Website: home-depot
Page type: customer-info-address
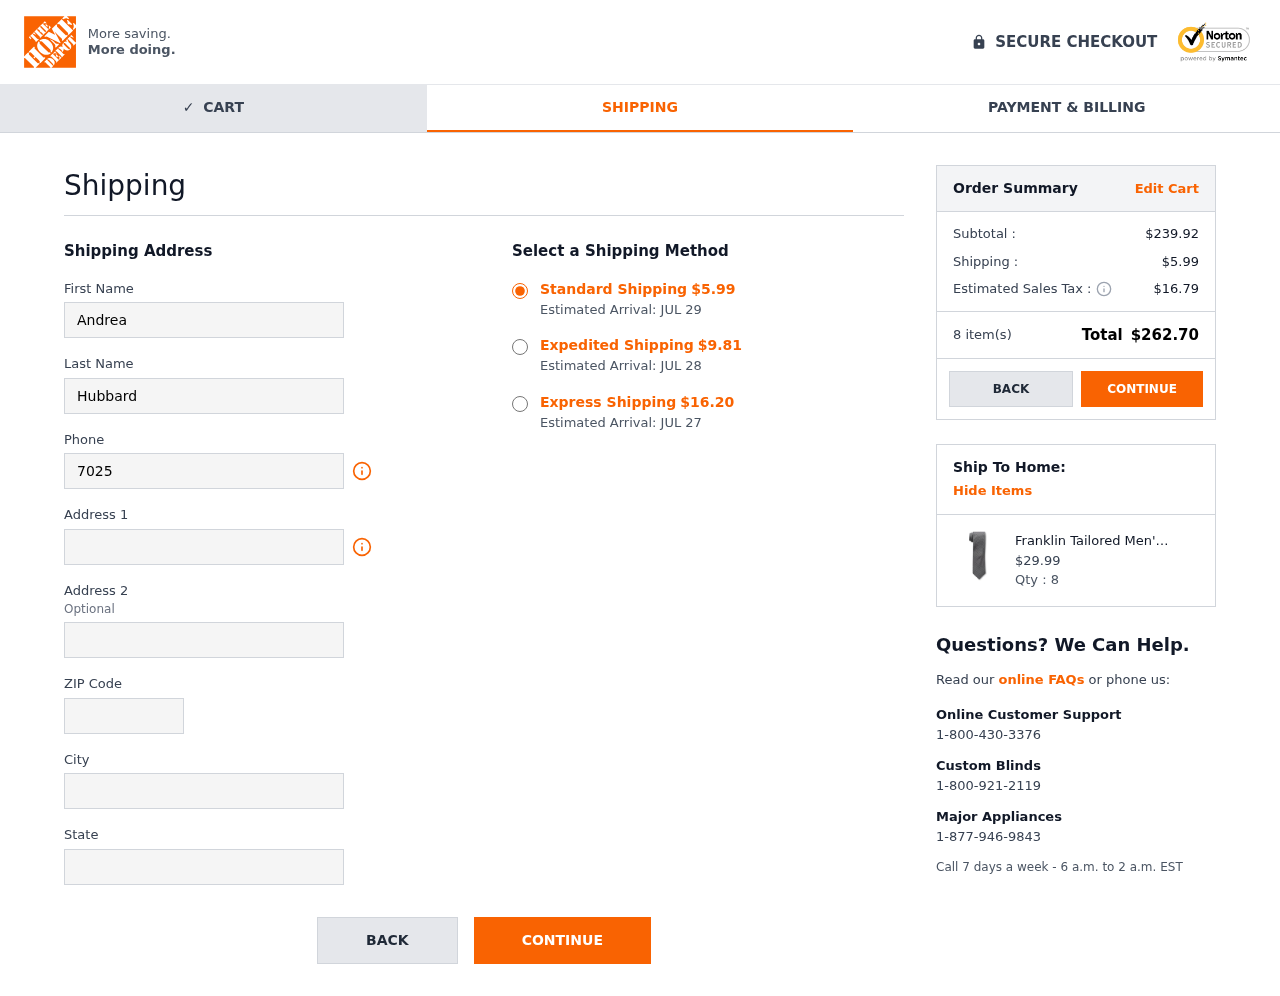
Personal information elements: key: PII_CITY
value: West Courtneyport
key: PII_FIRSTNAME
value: Andrea
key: PII_LASTNAME
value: Hubbard
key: PII_PHONE
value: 7025683970
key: PII_POSTCODE
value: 18131
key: PII_STATE
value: Louisiana
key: PII_STREET
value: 81259 Adams Lake
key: PII_STREET2
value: Suite 332
Product elements: key: PRODUCT1_NAME
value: Franklin Tailored Men's Small Circle Tie, Black
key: PRODUCT1_PRICE
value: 29.99
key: PRODUCT1_QUANTITY
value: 8
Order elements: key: ORDER_SHIPPING_COST
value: $5.99
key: ORDER_DELIVERY_DATE
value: Estimated Arrival: JUL 29
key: ORDER_SHIPPING_COST_EXPEDITED
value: $9.81
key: ORDER_DELIVERY_DATE_EXPEDITED
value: Estimated Arrival: JUL 28
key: ORDER_SHIPPING_COST_EXPRESS
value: $16.20
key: ORDER_DELIVERY_DATE_EXPRESS
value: Estimated Arrival: JUL 27
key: ORDER_SUBTOTAL
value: $239.92
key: ORDER_TAX
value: $16.79
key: ORDER_NUM_ITEMS
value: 8 item(s)
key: ORDER_TOTAL
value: $262.70